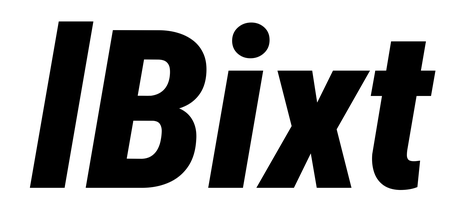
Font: Roboto-Italic_Condensed_Black_Italic